Field crop: maize
Growth stage: 1
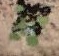
Species: chenopodium